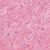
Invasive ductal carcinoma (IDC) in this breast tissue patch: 0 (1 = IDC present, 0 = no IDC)